Aerial crown-view tile of a tropical tree (Barro Colorado Island, Panama), acquired 20250217:
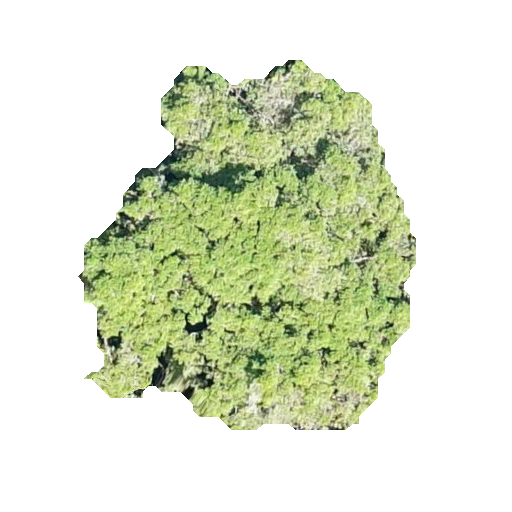
Species: Brosimum alicastrum
GBIF accepted scientific name: Brosimum alicastrum
Crown area: 134.28 m²